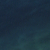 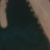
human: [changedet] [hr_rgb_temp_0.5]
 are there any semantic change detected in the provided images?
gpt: An artificial island was realized.